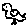
Label: bird